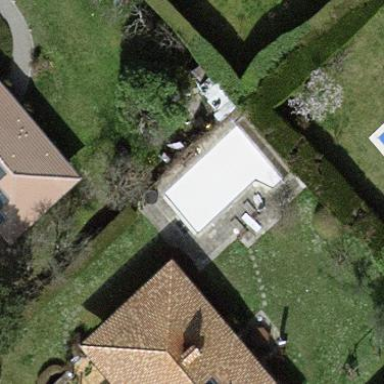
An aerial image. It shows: Swimming pool located in leisure land.